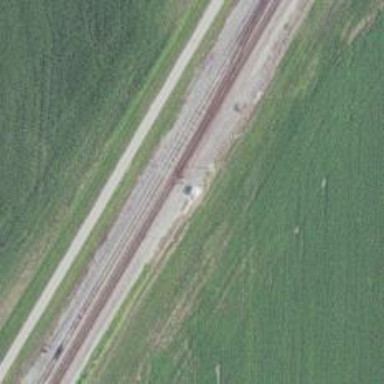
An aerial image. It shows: Junction on the railway.